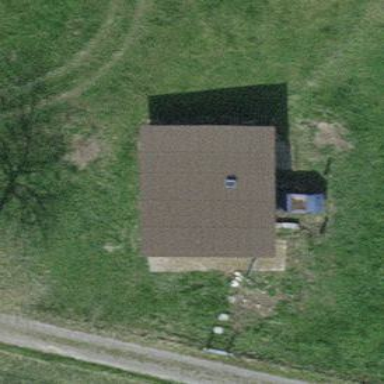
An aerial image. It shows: Shed building.